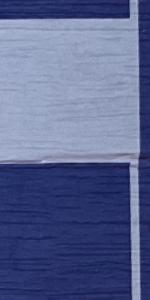
Label: Empty